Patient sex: M
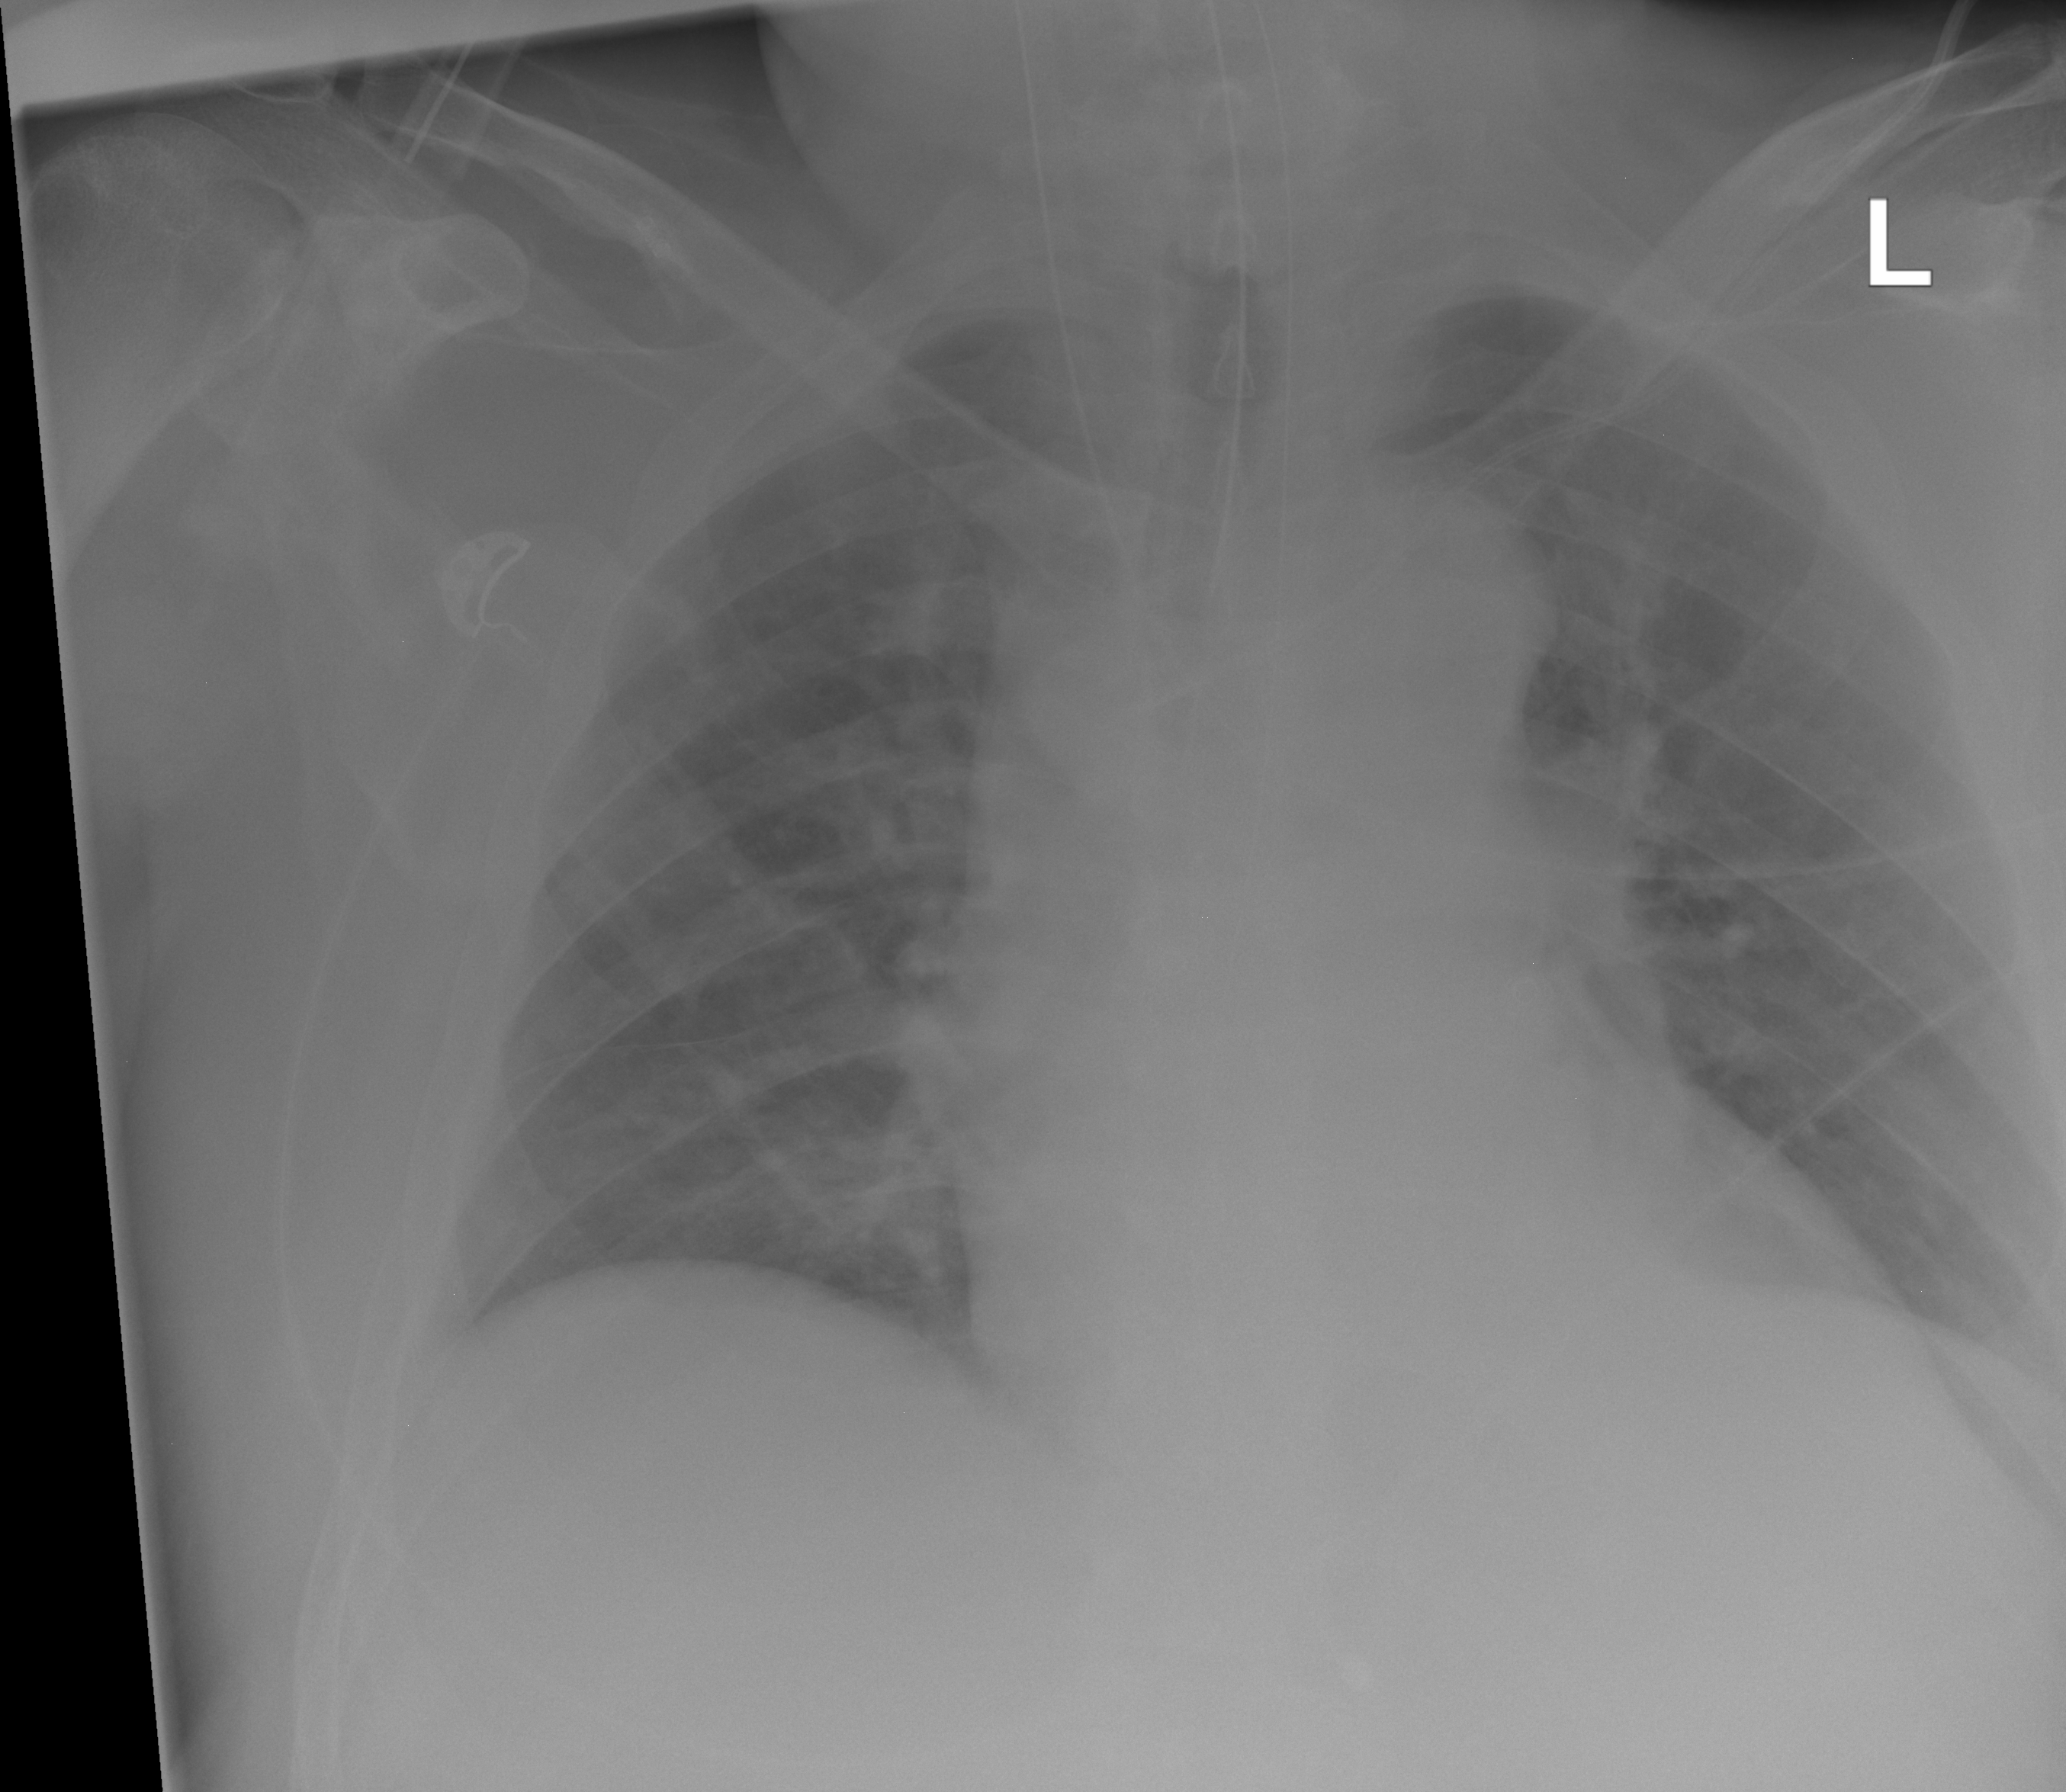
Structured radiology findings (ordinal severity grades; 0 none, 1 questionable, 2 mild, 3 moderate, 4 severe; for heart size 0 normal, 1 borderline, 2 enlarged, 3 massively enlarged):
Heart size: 2
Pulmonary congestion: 2
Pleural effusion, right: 0
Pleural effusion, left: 0
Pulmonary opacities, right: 0
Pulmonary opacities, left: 0
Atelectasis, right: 2
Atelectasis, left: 2